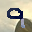
Label: 9